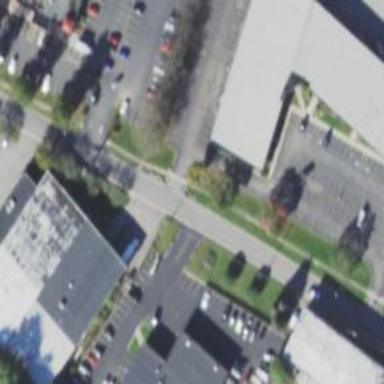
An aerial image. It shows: Commercial building.